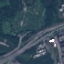
Label: Highway